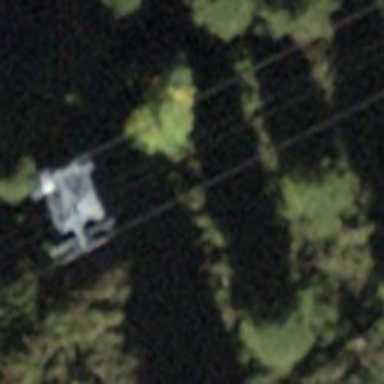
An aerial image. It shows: Pylon used for aerialway.